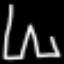
Label: pants